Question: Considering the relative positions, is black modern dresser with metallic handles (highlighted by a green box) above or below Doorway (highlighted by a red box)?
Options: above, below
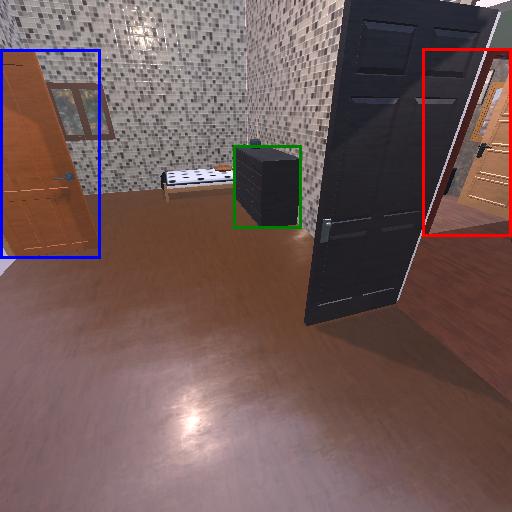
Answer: above